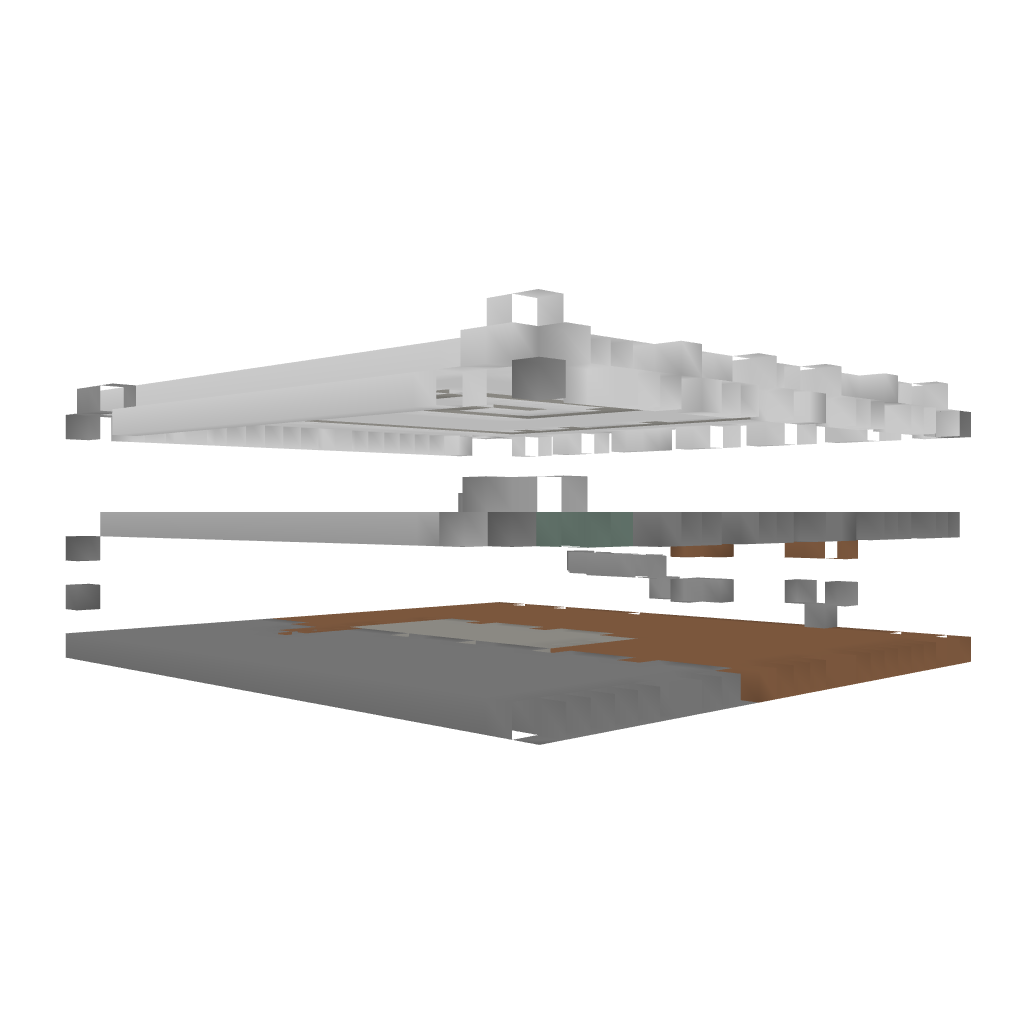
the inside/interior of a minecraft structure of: Roman Bathhouse